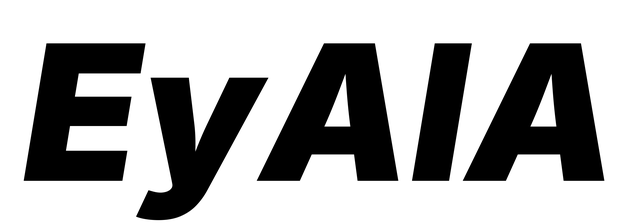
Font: Inter-Italic_Black_Italic